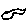
Label: bird